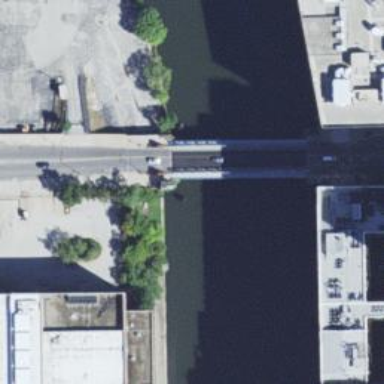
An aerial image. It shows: Bascule movable bridge on footway.